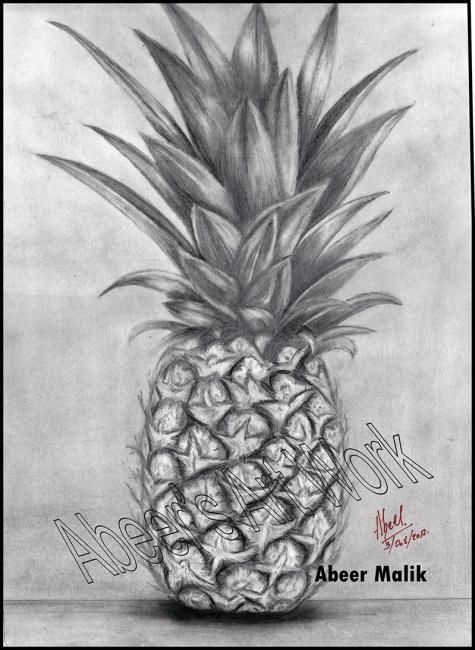
Label: pineapple, ananas